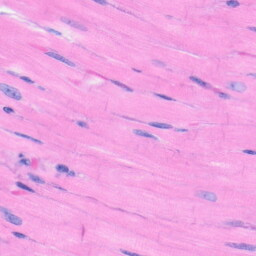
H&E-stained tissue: Heart